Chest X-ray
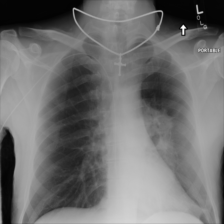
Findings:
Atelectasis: negative
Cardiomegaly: negative
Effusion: negative
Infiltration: negative
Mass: negative
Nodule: negative
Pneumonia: negative
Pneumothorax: negative
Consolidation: negative
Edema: negative
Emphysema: negative
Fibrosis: negative
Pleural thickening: negative
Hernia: negative